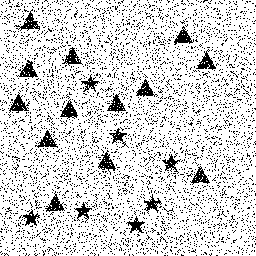
Squares: 0
Triangles: 13
Stars: 7
Total shapes: 20